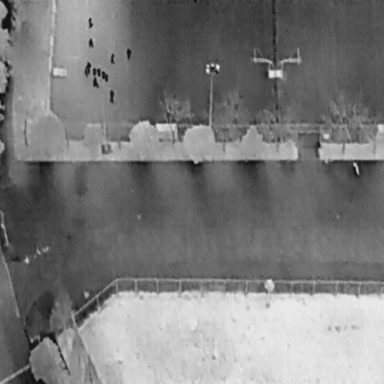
There are eight People in the infrared image.